Interaction volume radius: 10 \u00c5
Interaction volume height: 20 \u00c5
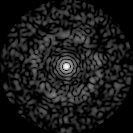
Disorder parameter: 0.8006